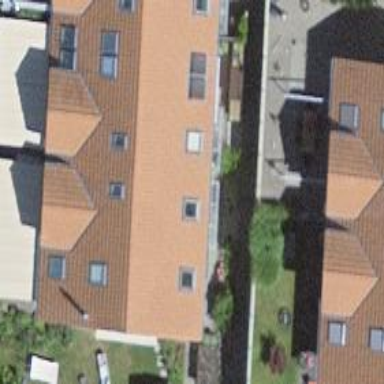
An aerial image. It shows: Terrace building.